Question: I am trying make a UIView fullscreen but the problem is my view does not cover all the screen here is my code :
'''
PDFView.frame = [[UIScreen mainScreen] applicationFrame];
PDFView.frame = self.view.bounds;
[PDFView setNeedsLayout];
'''

my app runs only in portrait mode .
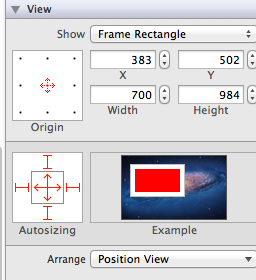
Answer: By not covering the full screen do you mean that the navbar and/or tabbar are still there? If so, check to make sure that you've done these in the view controllers viewDidLoad.
'''
[[UIApplication sharedApplication] setStatusBarHidden:YES];
[self.navigationController setNavigationBarHidden:YES]
[self.tabBarController.tabBar.hidden = YES]
'''
These should take care of anything that would block your fullscreen.